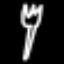
Label: fork